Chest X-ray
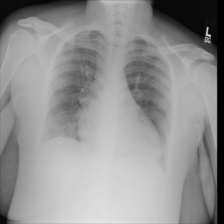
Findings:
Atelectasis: negative
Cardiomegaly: positive
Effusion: negative
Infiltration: negative
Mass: negative
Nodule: negative
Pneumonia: negative
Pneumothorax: negative
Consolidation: negative
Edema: negative
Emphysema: negative
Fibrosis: negative
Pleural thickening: negative
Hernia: negative